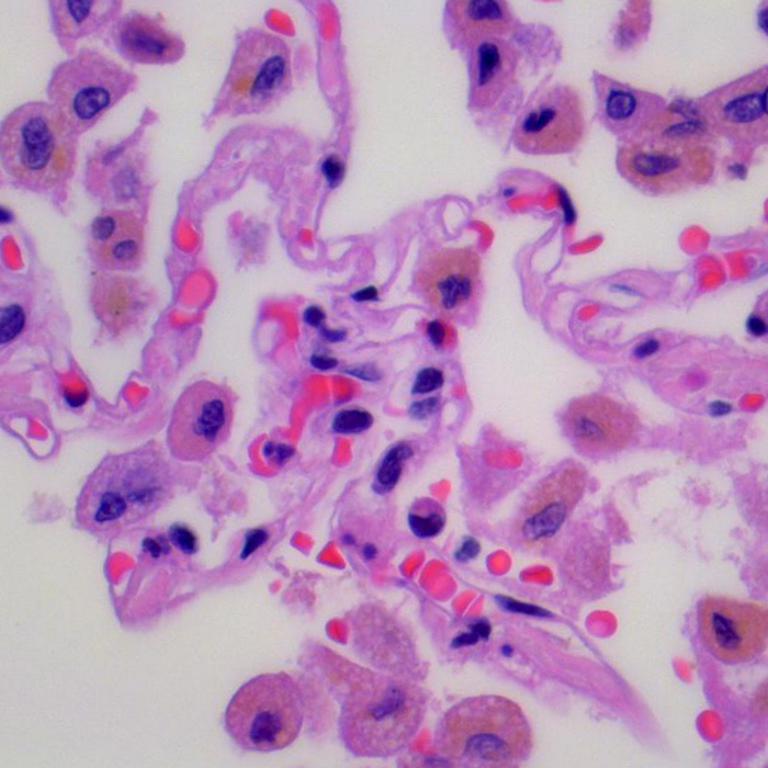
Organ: lung
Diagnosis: benign